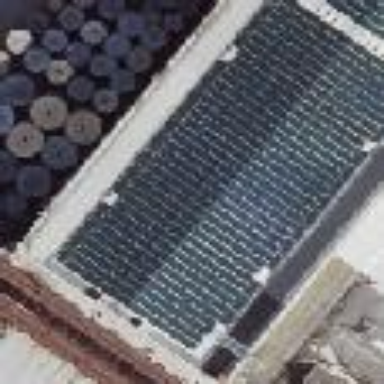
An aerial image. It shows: Solar power generator utilizing photovoltaic technology with solar photovoltaic panels.